Interaction volume radius: 5 \u00c5
Interaction volume height: 30 \u00c5
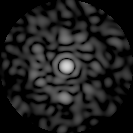
Disorder parameter: 0.8051